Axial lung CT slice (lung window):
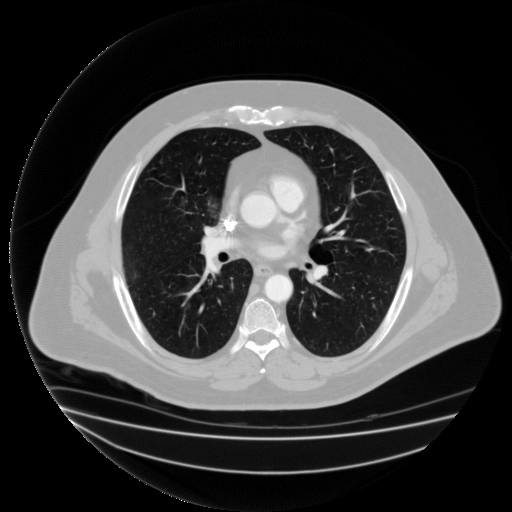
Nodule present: yes
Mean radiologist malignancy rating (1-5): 3.333